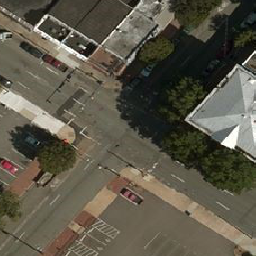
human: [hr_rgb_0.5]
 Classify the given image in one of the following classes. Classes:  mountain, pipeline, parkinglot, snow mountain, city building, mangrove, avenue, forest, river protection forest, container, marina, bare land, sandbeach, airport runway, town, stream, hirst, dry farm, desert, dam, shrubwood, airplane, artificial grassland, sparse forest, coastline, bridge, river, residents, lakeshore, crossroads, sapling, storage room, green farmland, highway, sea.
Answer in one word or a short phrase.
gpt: crossroads